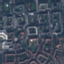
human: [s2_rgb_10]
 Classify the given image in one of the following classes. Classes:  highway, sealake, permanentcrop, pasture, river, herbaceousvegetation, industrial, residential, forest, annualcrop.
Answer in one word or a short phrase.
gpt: Residential